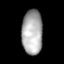
Tissue: lung
Cell type: Others
Senescence score: 0.5658
Nuclear area (px): 908
Mean DAPI intensity: 171.608